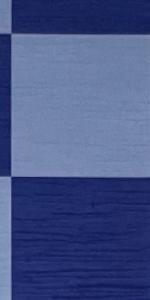
Label: Empty